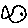
Label: fish